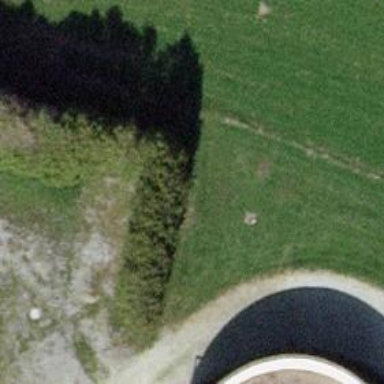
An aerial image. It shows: Hedge barrier.